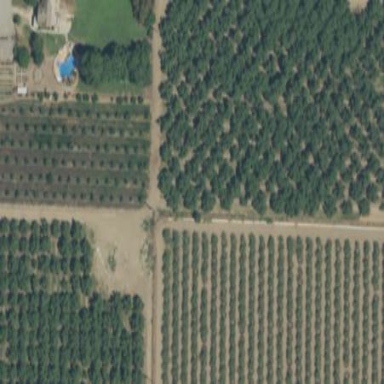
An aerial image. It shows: Orchard.